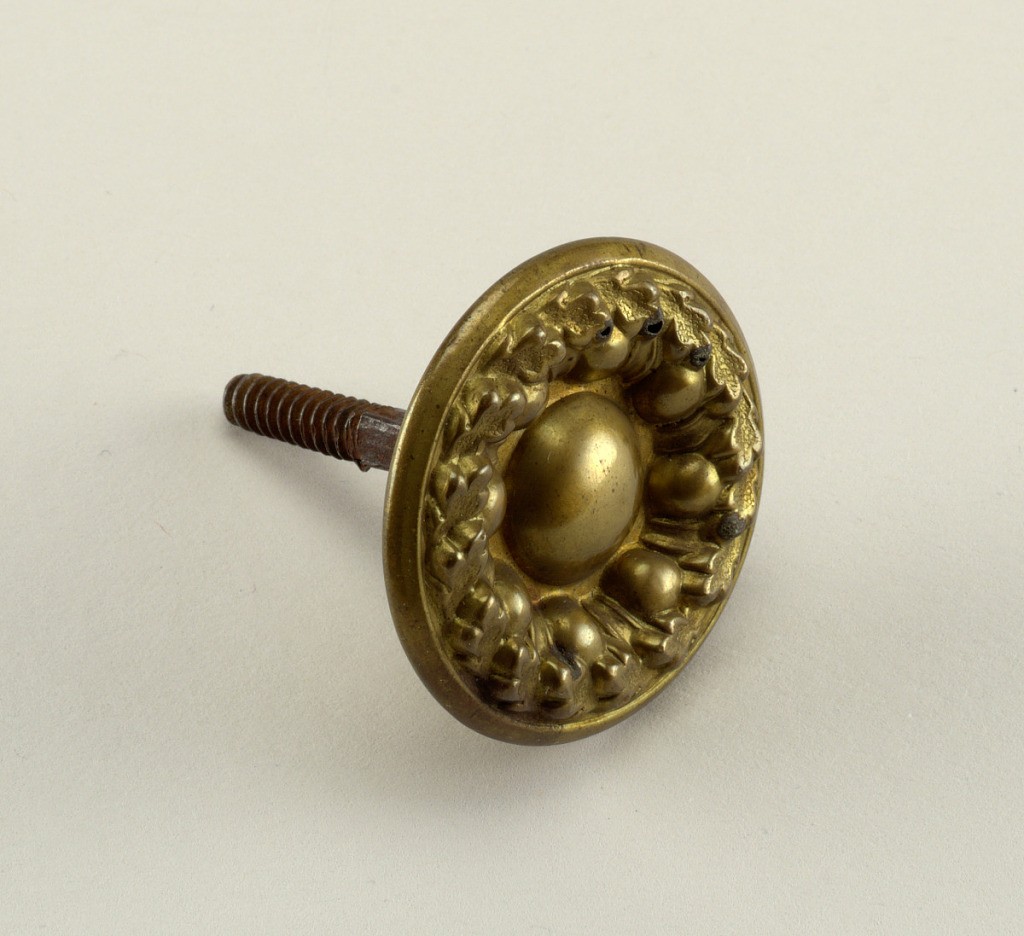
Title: Mount
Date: ca. 1795
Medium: brass
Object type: mount
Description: Repousee head with boss surrounded by gadrooning and band of oak leaves. Threaded bolt on back.